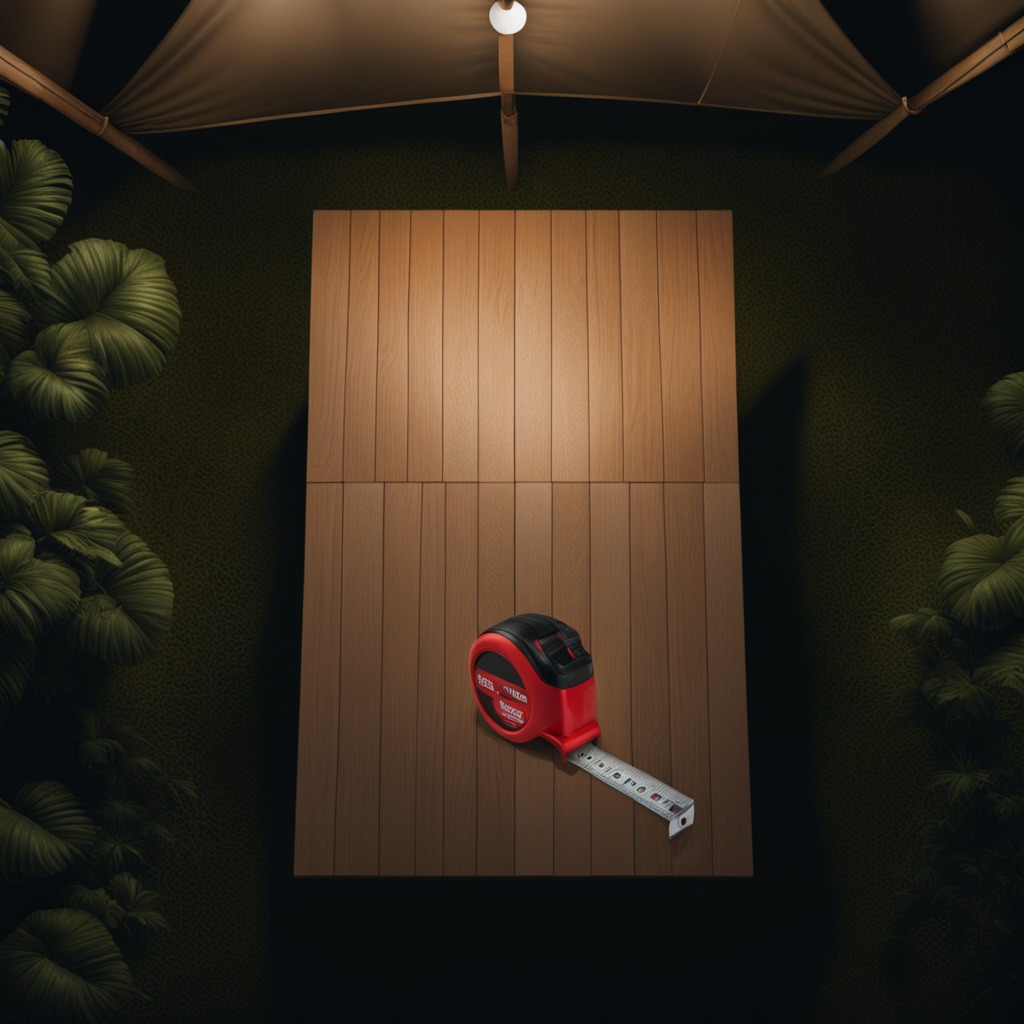
A measuring tape lies on a clean wooden table inside a jungle field workshop tent at night dim ambient light soft shadows worn but